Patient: sex M, age 36
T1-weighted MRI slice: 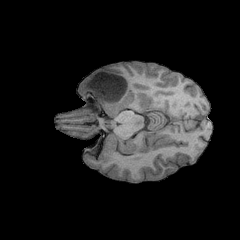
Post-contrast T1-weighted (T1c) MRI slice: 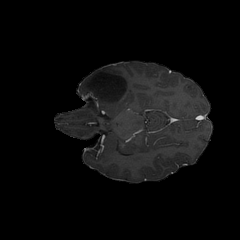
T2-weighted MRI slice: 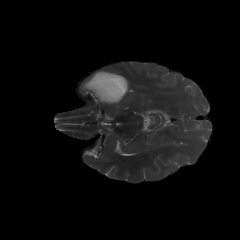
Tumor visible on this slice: yes
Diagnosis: Astrocytoma, IDH-mutant
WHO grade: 3